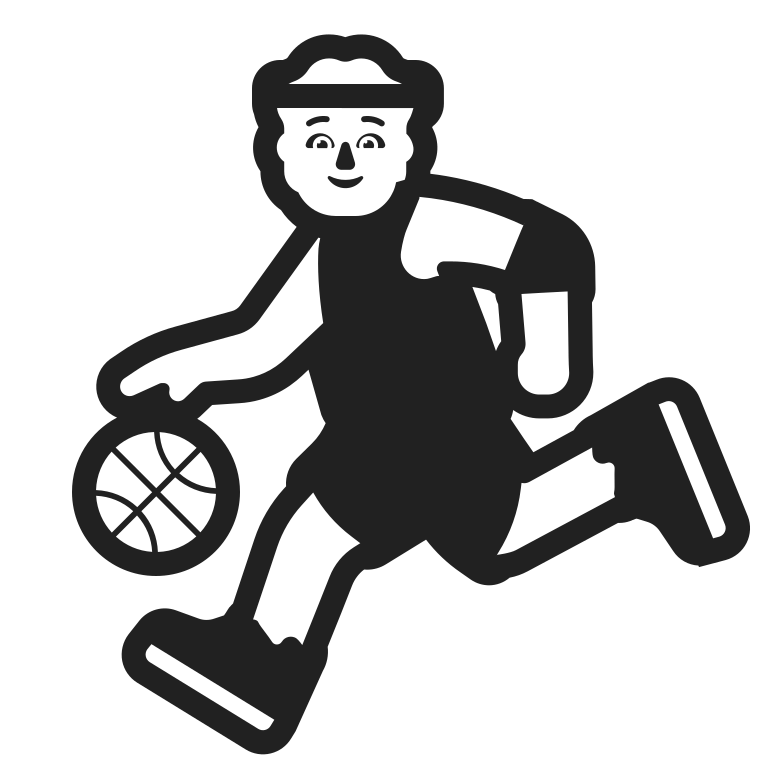
person bouncing ball high contrast default